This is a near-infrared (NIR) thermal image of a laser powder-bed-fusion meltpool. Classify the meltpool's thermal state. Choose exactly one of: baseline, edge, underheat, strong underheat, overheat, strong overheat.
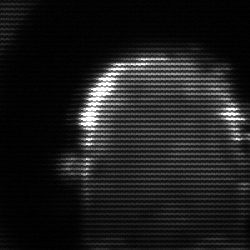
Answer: baseline